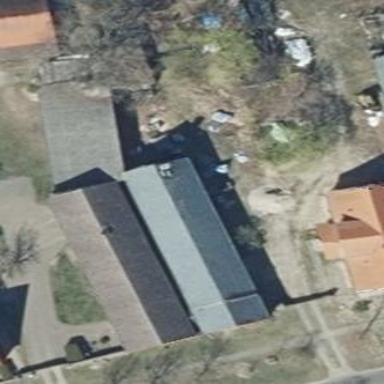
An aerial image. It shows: Farm building with gabled roof oriented along its structure.